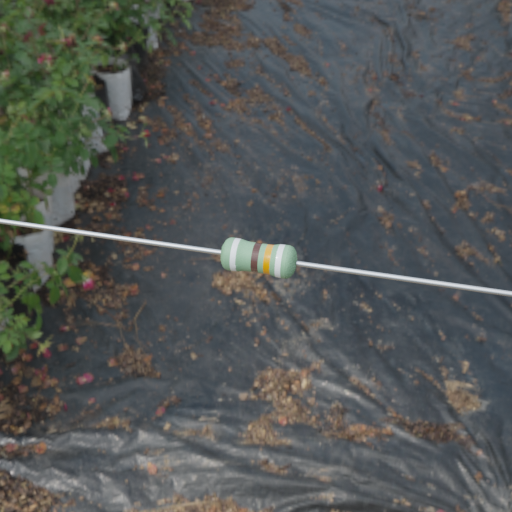
Resistor colour bands (in order): white, brown, orange, white